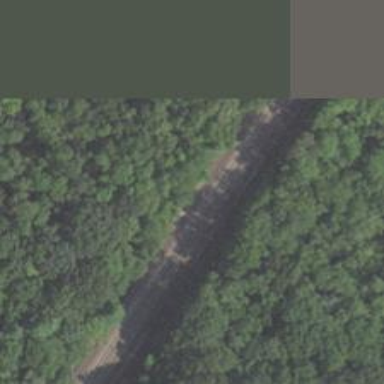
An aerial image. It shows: Railway track with contact lines for electrification.